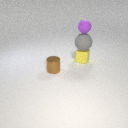
small purple rubber sphere above small yellow rubber cube